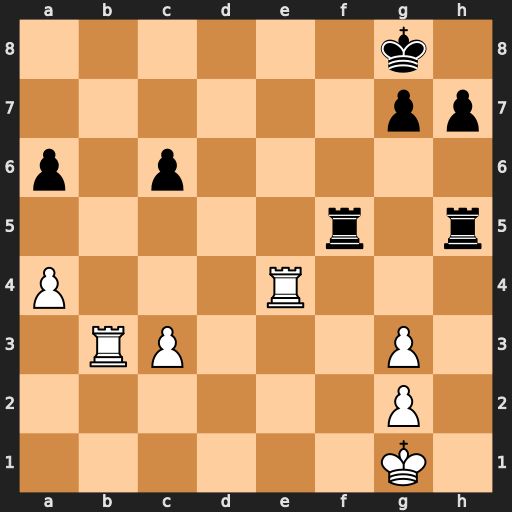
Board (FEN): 6k1/6pp/p1p5/5r1r/P3R3/1RP3P1/6P1/6K1
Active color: w
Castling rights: -
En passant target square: -
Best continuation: g4 Re5 Rb8+ Kf7 Rf4+